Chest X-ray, AP view. Patient: 58 years old, sex M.
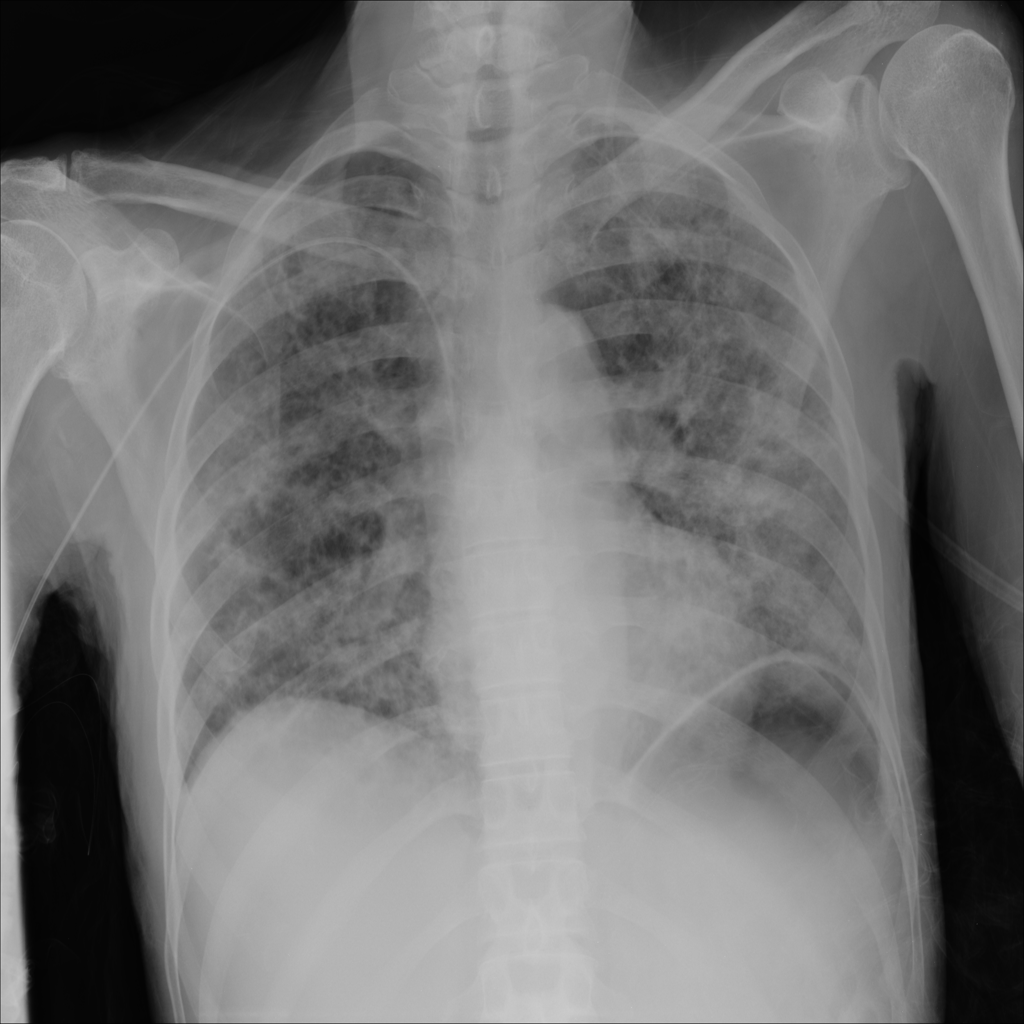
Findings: No Finding